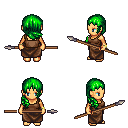
a pixel art fantasy rpg character, female body template, human, tanned skin, brown pirate shirt, robe skirt, green right-swept hairstyle, bracelets, spear, four views (front, back, left, right), 2x2 character sprite sheet, small pixel art, hard edges, no anti-aliasing